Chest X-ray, AP view. Patient: 27 years old, sex M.
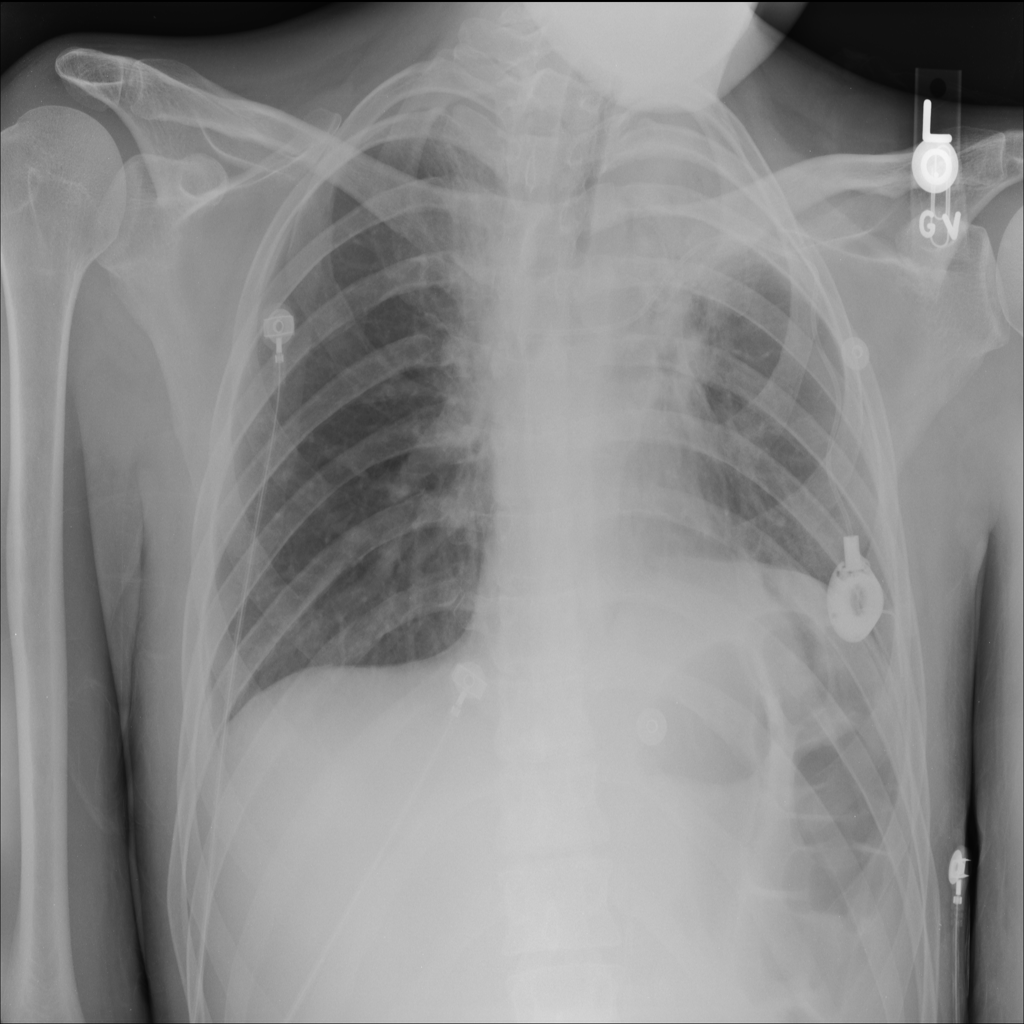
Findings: Effusion